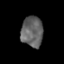
Tissue: lung
Cell type: T cells
Senescence score: 0.1744
Nuclear area (px): 659
Mean DAPI intensity: 98.399